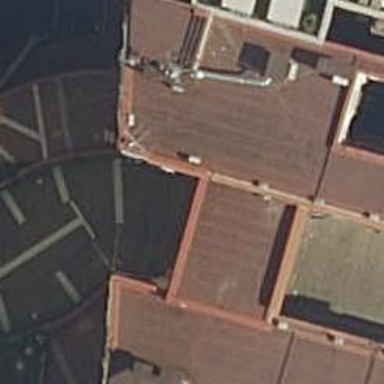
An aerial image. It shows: Part of building.